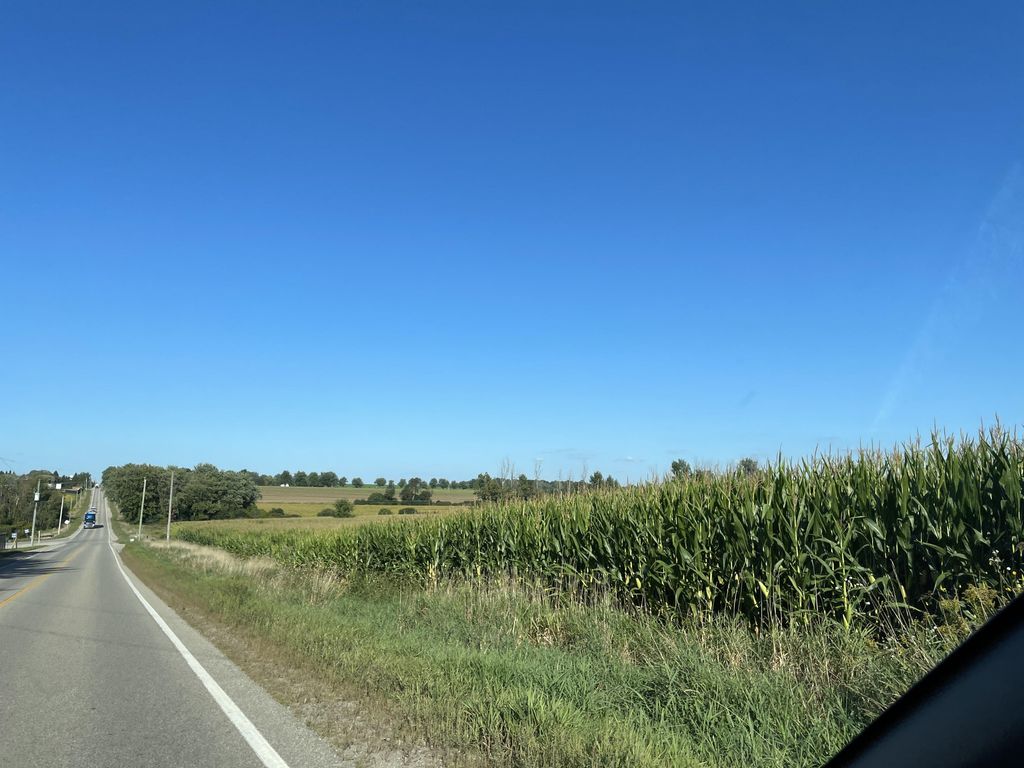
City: kitchener-waterloo